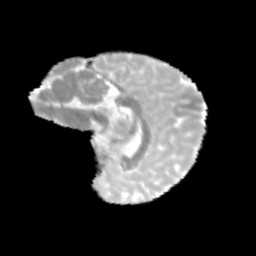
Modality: MD
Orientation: sagittal
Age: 11
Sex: female
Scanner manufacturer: siemens
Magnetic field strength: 3 T
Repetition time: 3.8 s
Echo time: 0.07 s